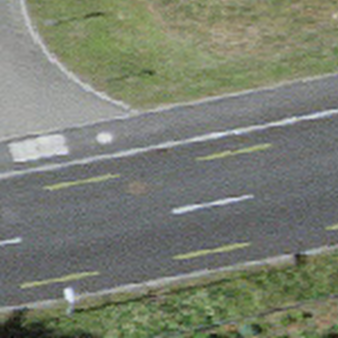
Label: other